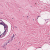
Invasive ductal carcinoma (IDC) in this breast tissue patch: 0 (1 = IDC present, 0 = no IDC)